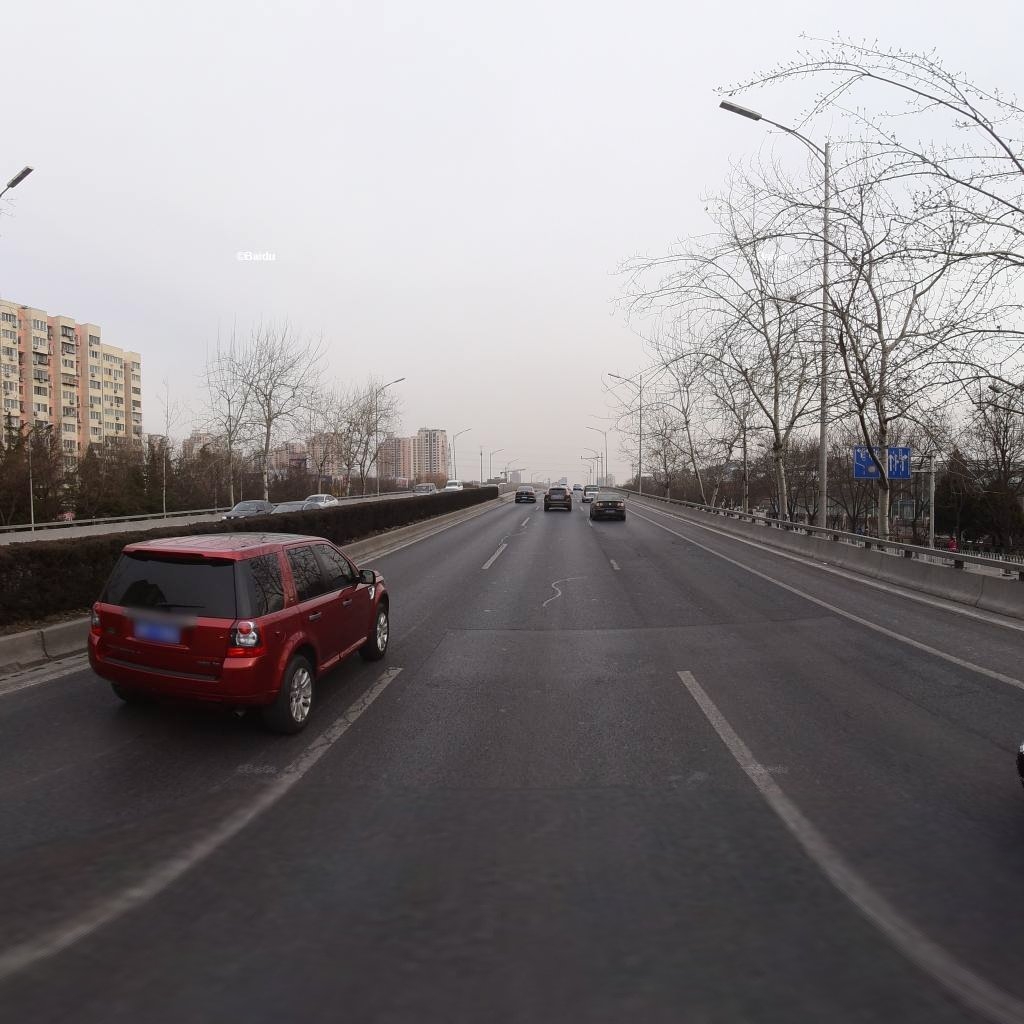
Region: Haidian
Road damage annotations: longitudinal patch, longitudinal patch